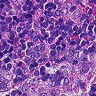
Metastatic tissue present: no